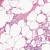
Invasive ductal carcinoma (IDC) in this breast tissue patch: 0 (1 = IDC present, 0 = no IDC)